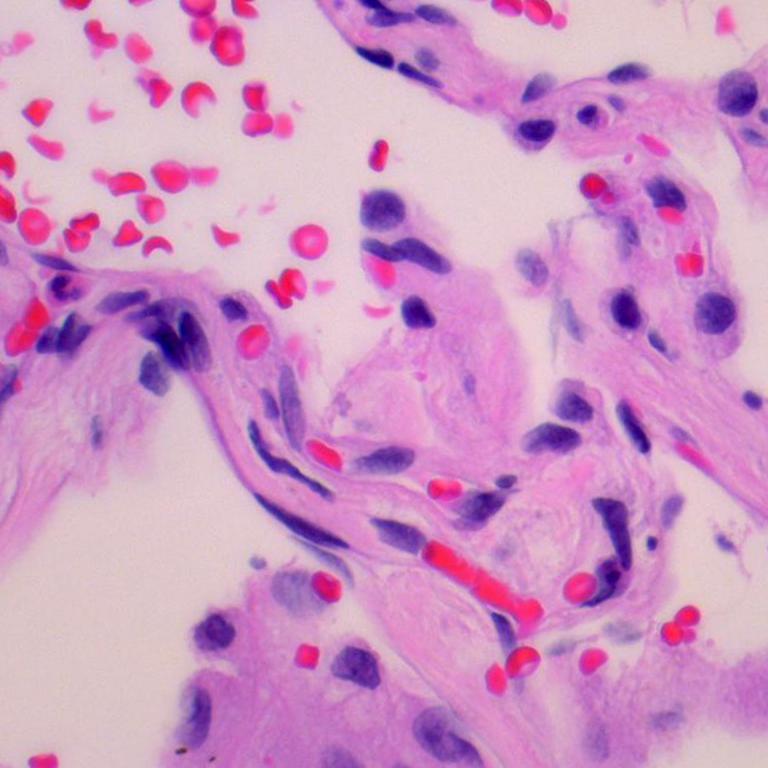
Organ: lung
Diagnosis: benign